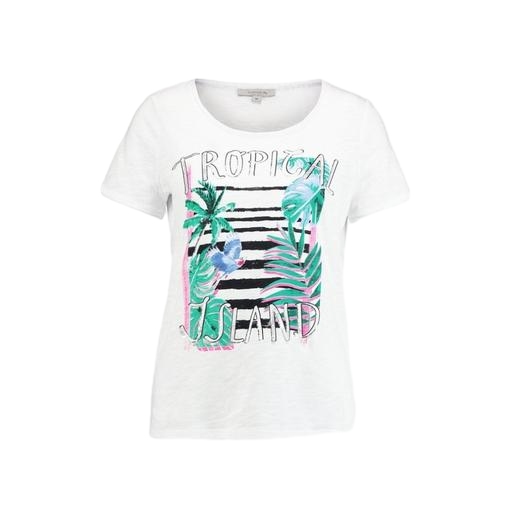
white short-sleeve tropical graphic tee, white printed t-shirt, white exotic print jersey t-shirt, white background